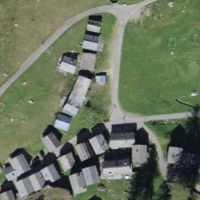
EUNIS habitat code: 23
Species observed at this site:
Urtica dioica
Geum montanum